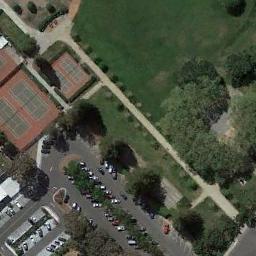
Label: tennis_court